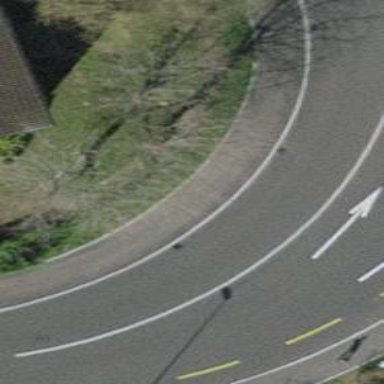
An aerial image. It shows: Asphalt sidewalk path.